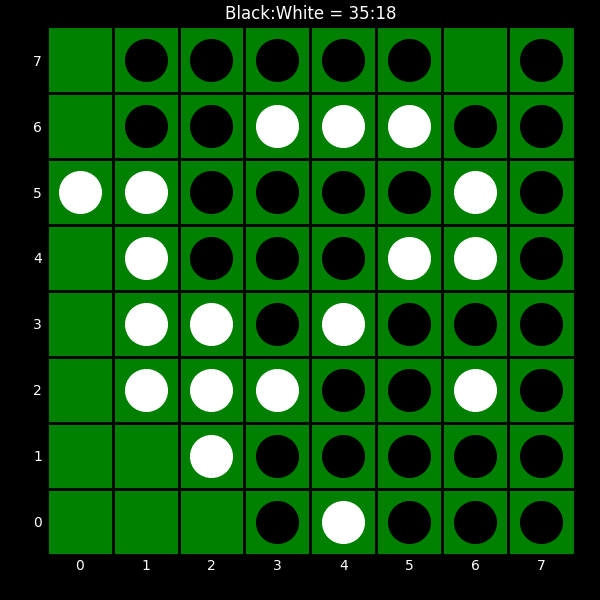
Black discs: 35
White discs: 18